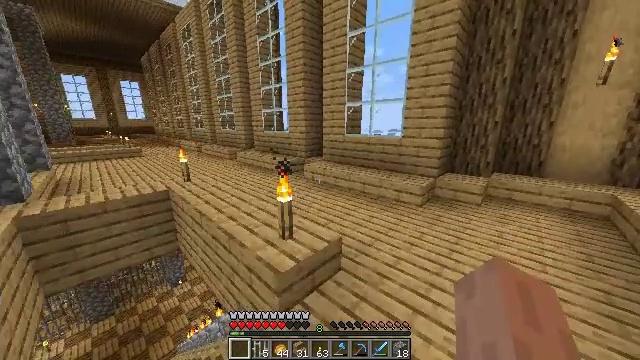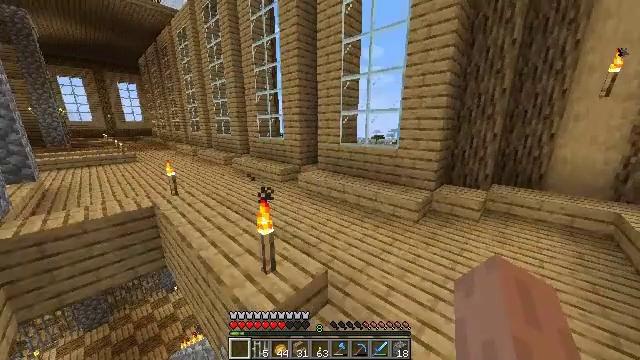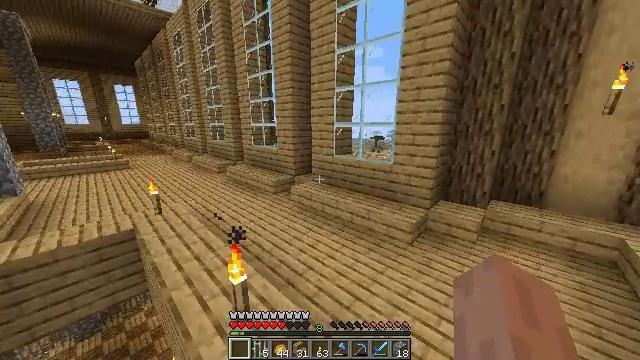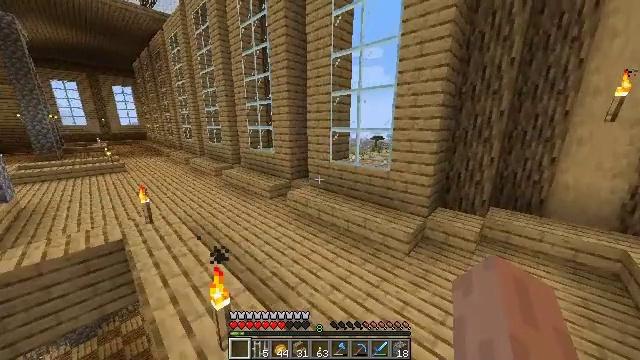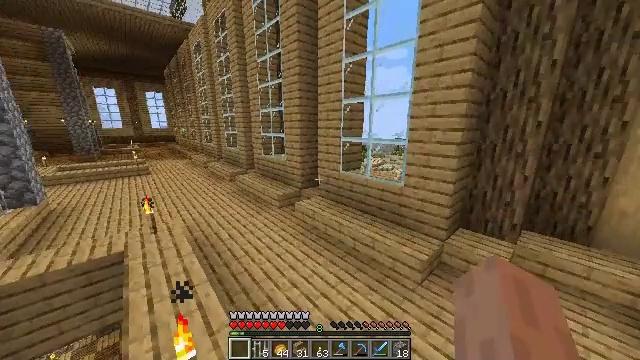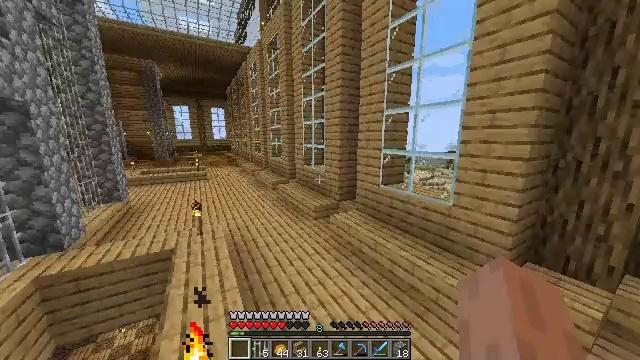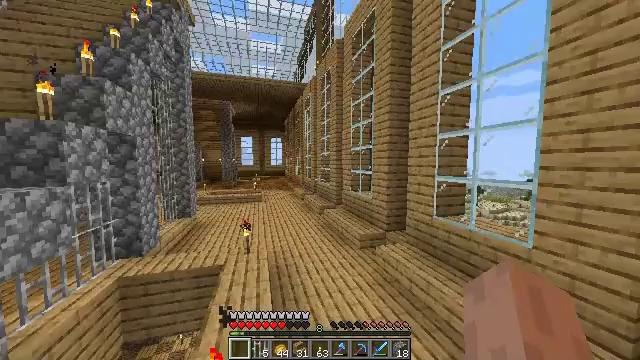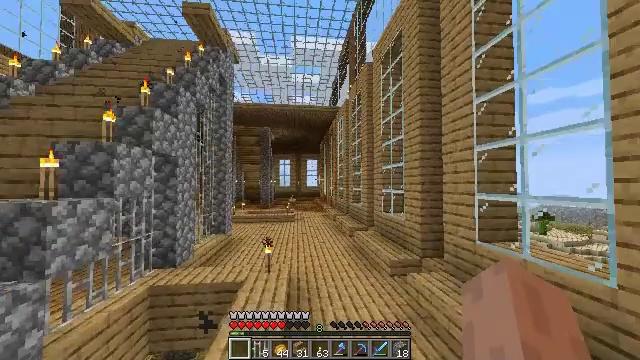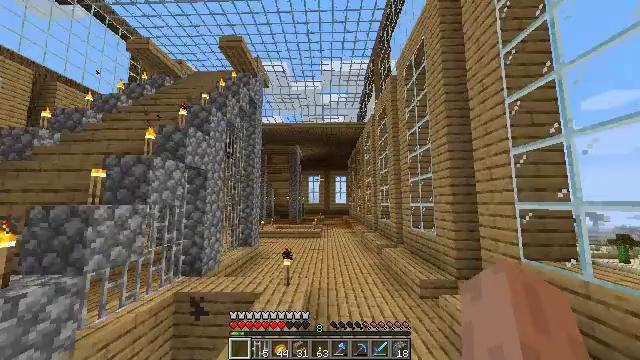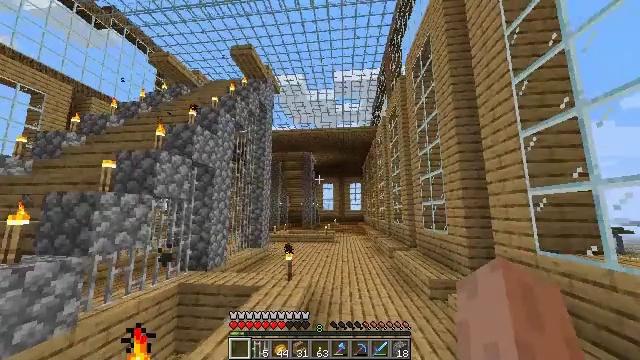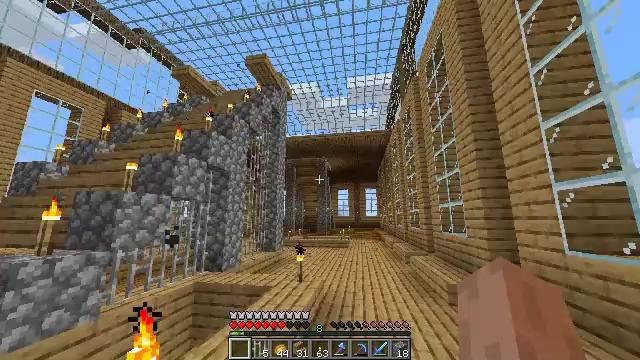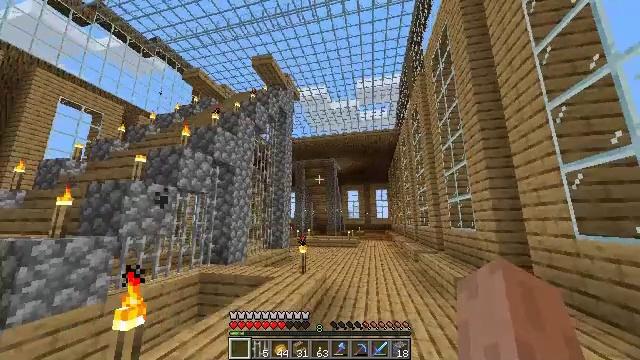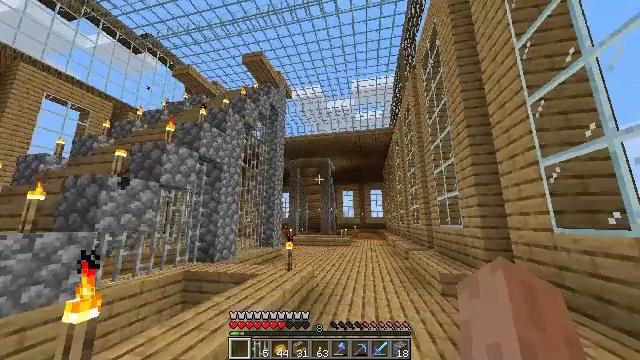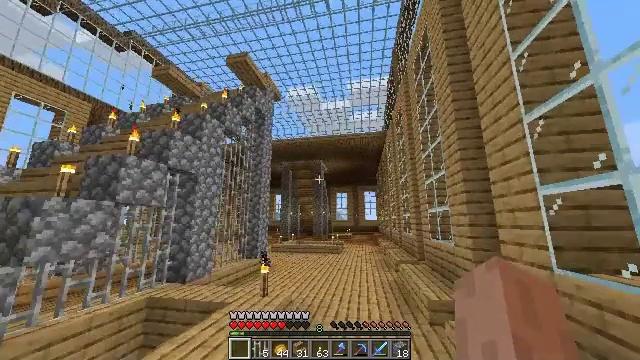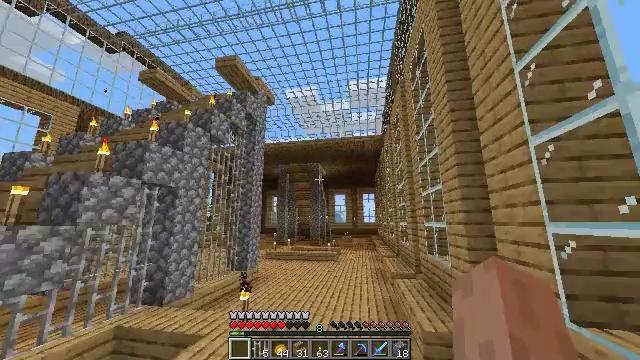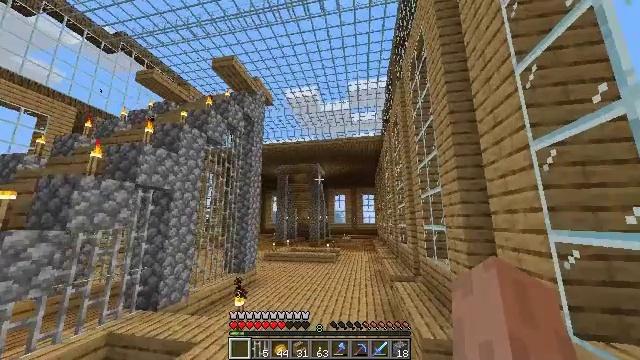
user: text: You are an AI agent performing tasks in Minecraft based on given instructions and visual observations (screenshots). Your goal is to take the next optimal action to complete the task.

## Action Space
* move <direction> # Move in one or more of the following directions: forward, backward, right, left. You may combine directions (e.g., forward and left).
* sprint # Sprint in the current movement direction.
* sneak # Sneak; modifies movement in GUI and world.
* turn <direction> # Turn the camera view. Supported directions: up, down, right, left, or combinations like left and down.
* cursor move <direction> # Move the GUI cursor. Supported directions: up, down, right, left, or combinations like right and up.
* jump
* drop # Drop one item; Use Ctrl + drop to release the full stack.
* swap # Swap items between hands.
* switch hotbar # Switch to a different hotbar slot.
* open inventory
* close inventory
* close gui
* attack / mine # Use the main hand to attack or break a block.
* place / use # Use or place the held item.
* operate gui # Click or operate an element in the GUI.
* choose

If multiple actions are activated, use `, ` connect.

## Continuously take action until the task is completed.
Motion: motion action
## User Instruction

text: Get the crafting table into the inventory.
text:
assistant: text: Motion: move forward and move right, sprint, jump
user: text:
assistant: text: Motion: move forward and move right, sprint, jump
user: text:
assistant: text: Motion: move forward and move right, sprint, jump
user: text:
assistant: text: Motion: move forward and move right, sprint, turn left, jump
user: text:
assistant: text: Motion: move forward and move right, sprint, turn left and up, jump
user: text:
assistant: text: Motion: move forward and move right, sprint, turn left and up, jump
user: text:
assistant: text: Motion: move forward and move right, sprint, turn left and up, jump
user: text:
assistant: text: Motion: move forward and move right, sprint, turn left and up, jump
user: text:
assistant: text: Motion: move forward and move right, sprint, turn left and up, jump
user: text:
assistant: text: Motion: move forward and move right, sprint, turn left and up, jump
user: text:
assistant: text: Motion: move forward and move right, sprint, turn left, jump
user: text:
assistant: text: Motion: move forward and move right, sprint, turn right, jump
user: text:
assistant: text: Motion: move forward and move right, sprint, turn right, jump
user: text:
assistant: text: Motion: move forward and move right, jump
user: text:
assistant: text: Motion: move forward and move right, jump
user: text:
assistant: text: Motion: move forward, jump
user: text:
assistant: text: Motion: move forward, jump
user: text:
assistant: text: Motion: move forward, jump
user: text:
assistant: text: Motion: move forward, sprint, jump
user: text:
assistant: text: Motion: move forward, sprint, turn left, jump
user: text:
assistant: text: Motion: move forward, sprint, jump
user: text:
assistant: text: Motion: move forward, sprint, jump
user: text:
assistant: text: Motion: move forward, jump
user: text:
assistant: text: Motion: move forward, turn left and down, jump
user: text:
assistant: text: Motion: move forward, turn left and down, jump
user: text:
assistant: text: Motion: move forward, sprint, turn left and down, jump
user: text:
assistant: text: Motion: move forward, sprint, turn left and down, jump
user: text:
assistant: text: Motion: move forward, sprint, jump
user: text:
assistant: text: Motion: move forward, sprint, jump
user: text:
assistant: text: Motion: move forward, jump